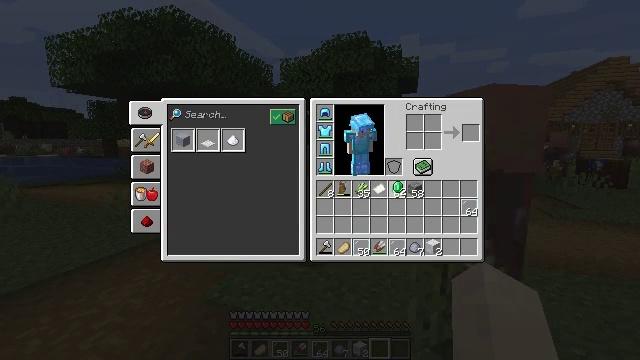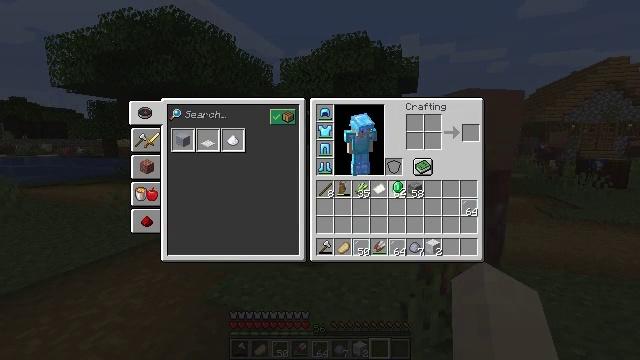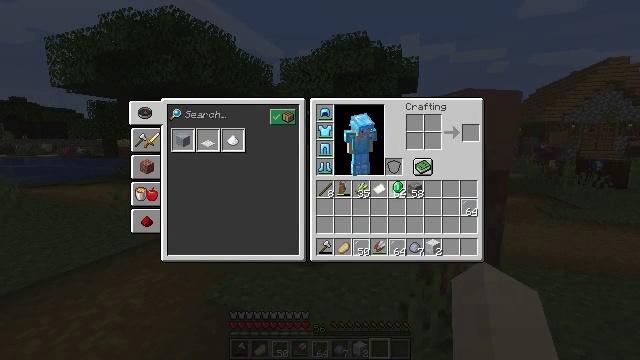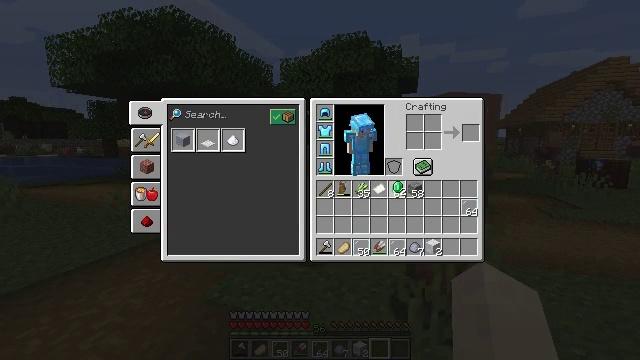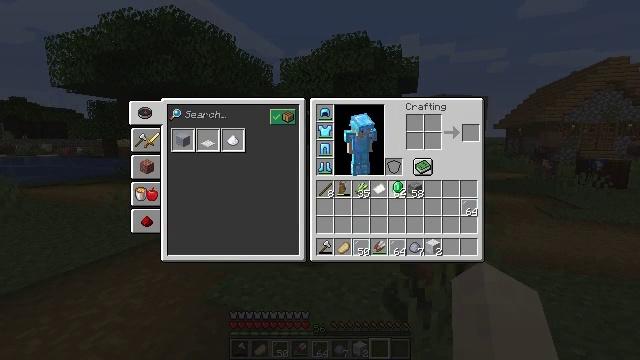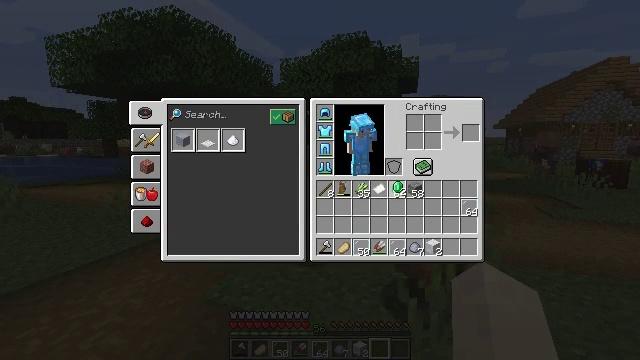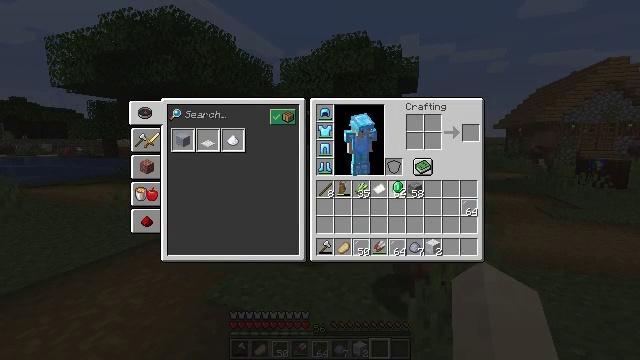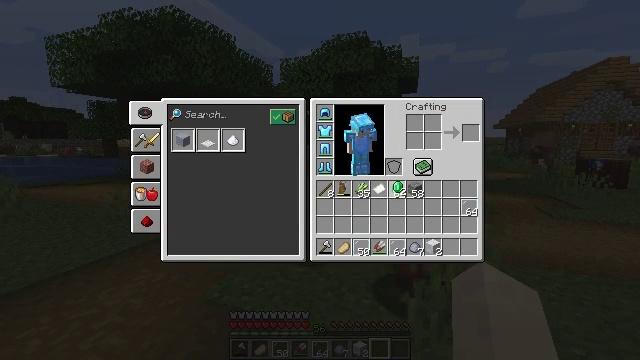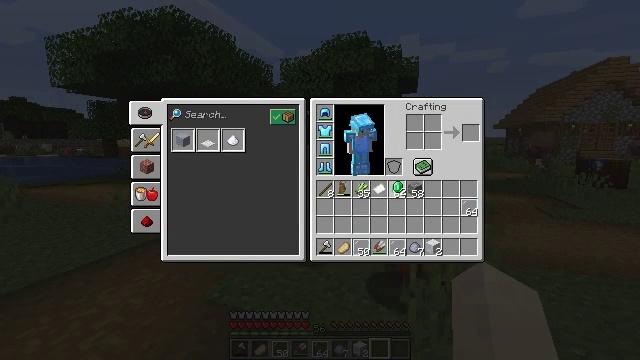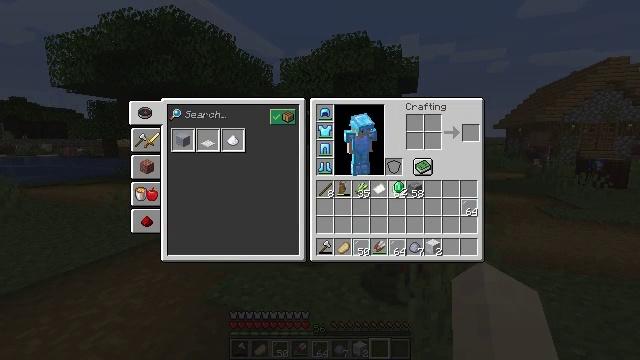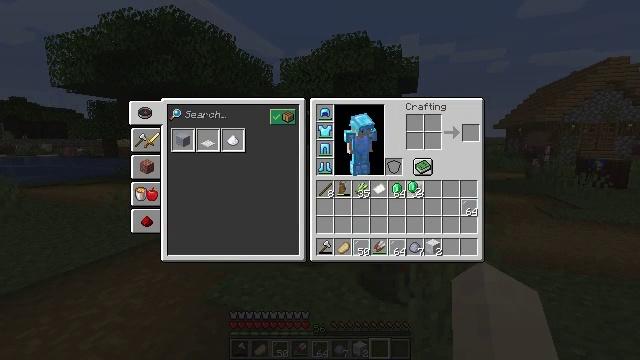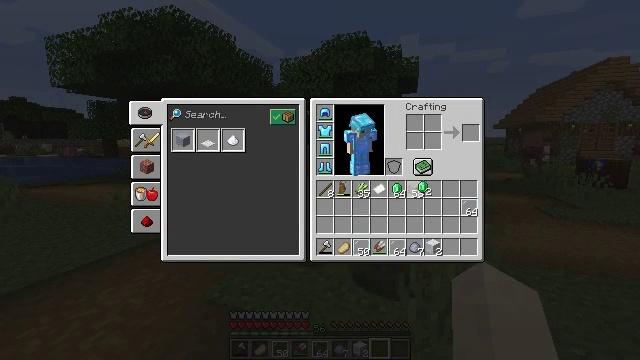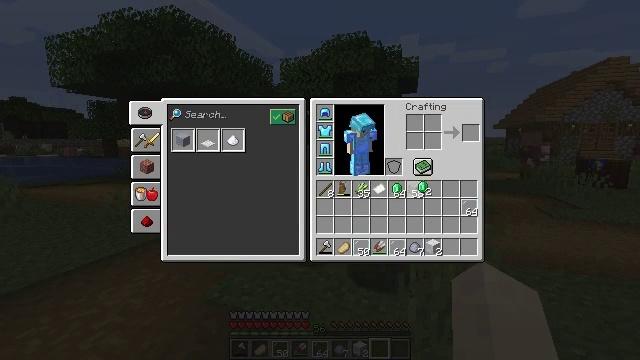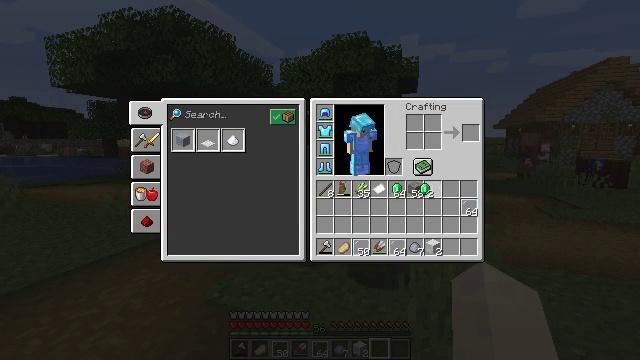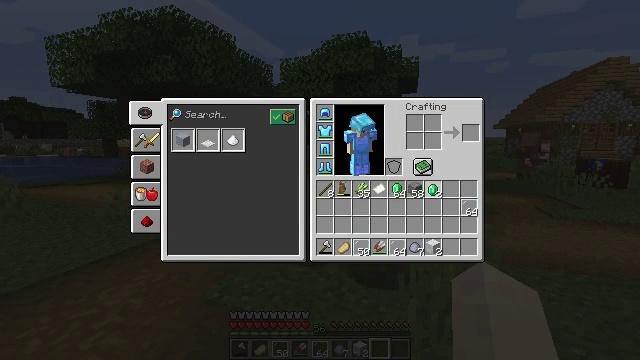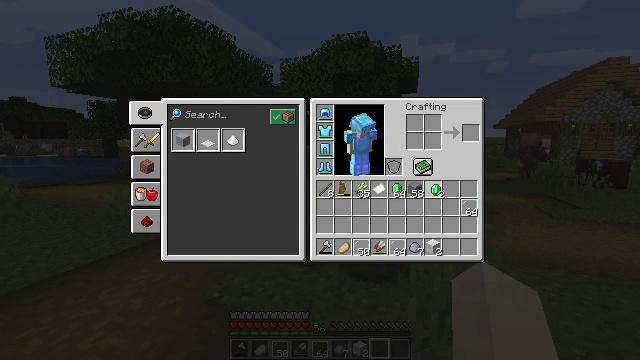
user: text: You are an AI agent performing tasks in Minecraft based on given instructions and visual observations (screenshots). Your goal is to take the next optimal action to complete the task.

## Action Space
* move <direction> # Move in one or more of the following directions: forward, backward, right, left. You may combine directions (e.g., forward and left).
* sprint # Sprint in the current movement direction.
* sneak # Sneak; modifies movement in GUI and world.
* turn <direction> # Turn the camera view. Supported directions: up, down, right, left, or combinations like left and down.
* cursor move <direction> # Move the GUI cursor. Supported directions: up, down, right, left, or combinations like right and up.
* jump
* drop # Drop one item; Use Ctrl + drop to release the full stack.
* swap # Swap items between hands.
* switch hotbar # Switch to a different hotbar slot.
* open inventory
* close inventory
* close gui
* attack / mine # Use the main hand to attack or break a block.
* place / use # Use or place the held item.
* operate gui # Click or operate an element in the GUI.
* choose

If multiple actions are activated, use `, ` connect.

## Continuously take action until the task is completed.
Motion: motion action
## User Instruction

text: Utilize crafting process to get flint.
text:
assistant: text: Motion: no_op
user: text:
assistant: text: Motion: no_op
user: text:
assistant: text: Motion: no_op
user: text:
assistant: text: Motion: no_op
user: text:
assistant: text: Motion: no_op
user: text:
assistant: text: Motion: no_op
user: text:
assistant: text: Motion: no_op
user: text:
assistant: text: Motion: no_op
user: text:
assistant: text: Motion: no_op
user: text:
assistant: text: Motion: cursor move right
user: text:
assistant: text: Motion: cursor move right
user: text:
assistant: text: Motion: no_op
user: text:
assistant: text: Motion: no_op
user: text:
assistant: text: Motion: cursor move right
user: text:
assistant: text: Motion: no_op
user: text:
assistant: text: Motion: no_op
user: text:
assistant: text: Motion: no_op
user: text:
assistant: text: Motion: no_op
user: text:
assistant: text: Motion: no_op
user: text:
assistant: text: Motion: no_op
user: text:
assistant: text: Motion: no_op
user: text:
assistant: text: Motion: operate gui
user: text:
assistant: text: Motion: operate gui
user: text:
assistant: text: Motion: operate gui
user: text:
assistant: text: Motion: no_op
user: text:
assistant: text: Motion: no_op
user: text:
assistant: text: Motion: no_op
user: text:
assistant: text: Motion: cursor move left
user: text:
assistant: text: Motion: cursor move left
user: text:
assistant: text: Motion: cursor move left